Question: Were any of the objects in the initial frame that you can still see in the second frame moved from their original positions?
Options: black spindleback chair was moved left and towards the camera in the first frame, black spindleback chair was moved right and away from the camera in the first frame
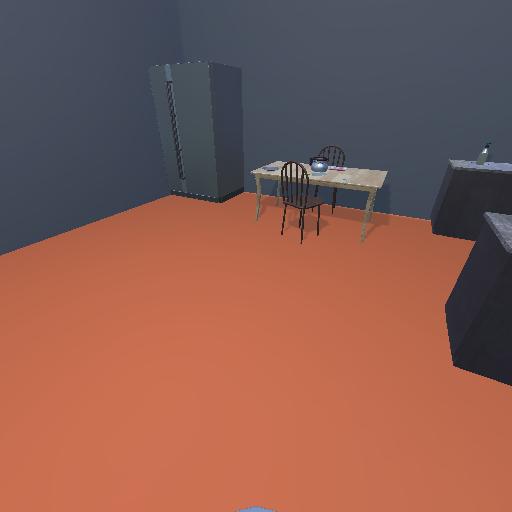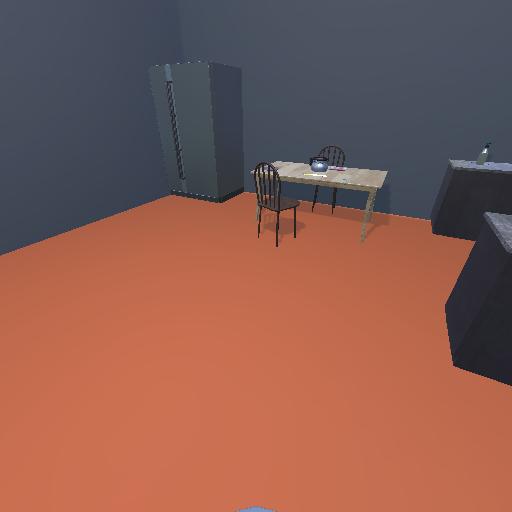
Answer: black spindleback chair was moved left and towards the camera in the first frame